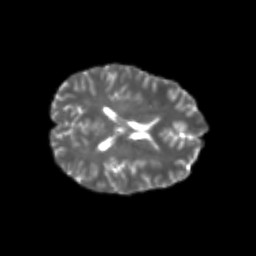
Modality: T2w
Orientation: axial
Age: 23
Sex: female
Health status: healthy
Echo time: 0.074 s